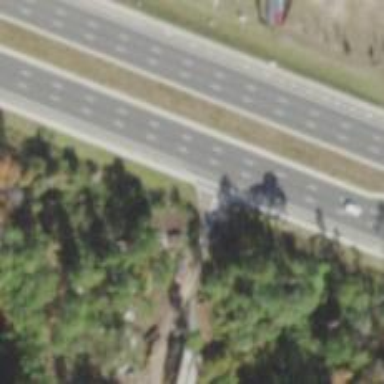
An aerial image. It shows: Asphalt road classified as trunk highway.